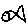
Label: fish